Question: I am trying to change option menu background , but there is white space top and bottom
my toolbar style
'''
app:popupTheme="@style/ThemeOverlay.MyTheme"
<style name="ThemeOverlay.MyTheme" parent="ThemeOverlay.AppCompat.Light">
<!-- Customize your theme here. -->
<item name="colorPrimary">@color/colorPrimary</item>
<!-- To change the popup menu and app text color -->
<item name="android:textColor">@color/white</item>
<!-- To change the background of options menu-->
<item name="android:itemBackground">@color/black</item>
</style>
'''
Example:

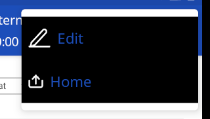
Answer: There problem with the material theme
'''
<style name="Theme.MyApplication" parent="Theme.AppCompat.DayNight.DarkActionBar">
<item name="android:itemBackground">@color/bluish_green</item>
</style>
<style name="ThemeOverlay.MyTheme" parent="Theme.MyApplication">
<!-- To change the popup menu and app text color -->
<item name="android:textColor">@color/white</item>
<!-- To change the background of options menu-->
<item name="android:itemBackground">@color/black</item>
<item name="android:popupBackground">@color/black</item>
<item name="android:drawablePadding">0dp</item>
<item name="android:dividerHeight">1dp</item>
</style>
'''